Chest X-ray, AP view. Patient: 66 years old, sex M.
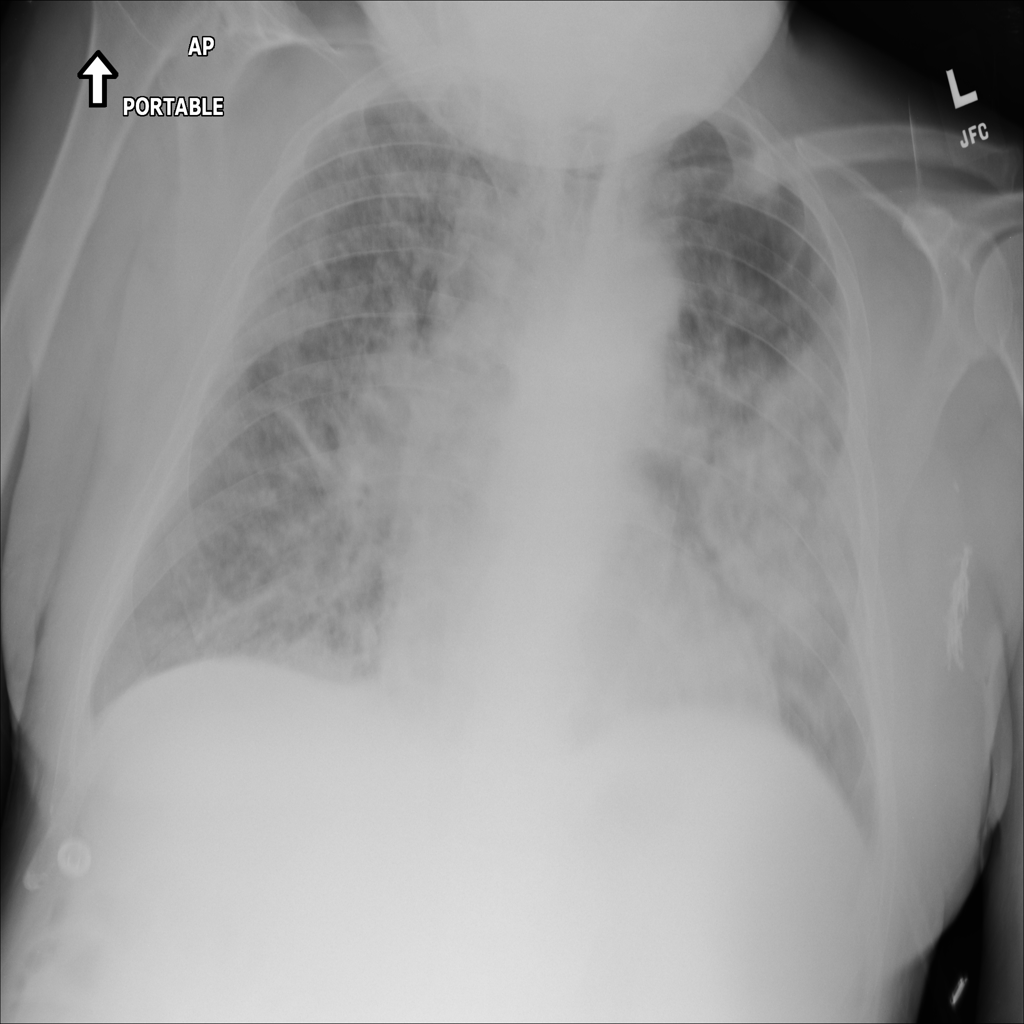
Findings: Consolidation, Edema, Infiltration